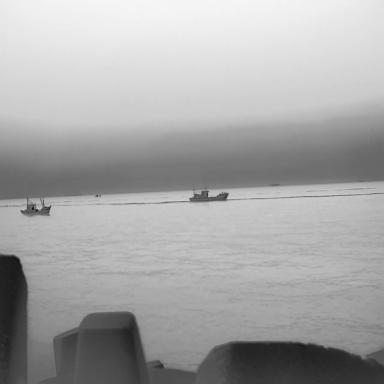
There are three bulk_carriers in the infrared image.